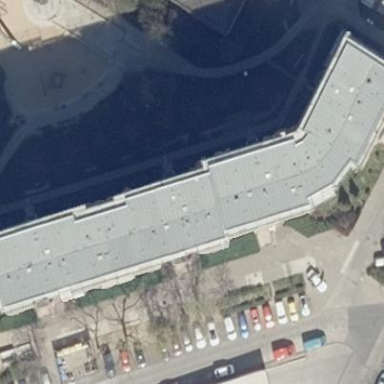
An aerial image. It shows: Building with apartments and flat roof.